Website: ulta-beauty
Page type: account-selection
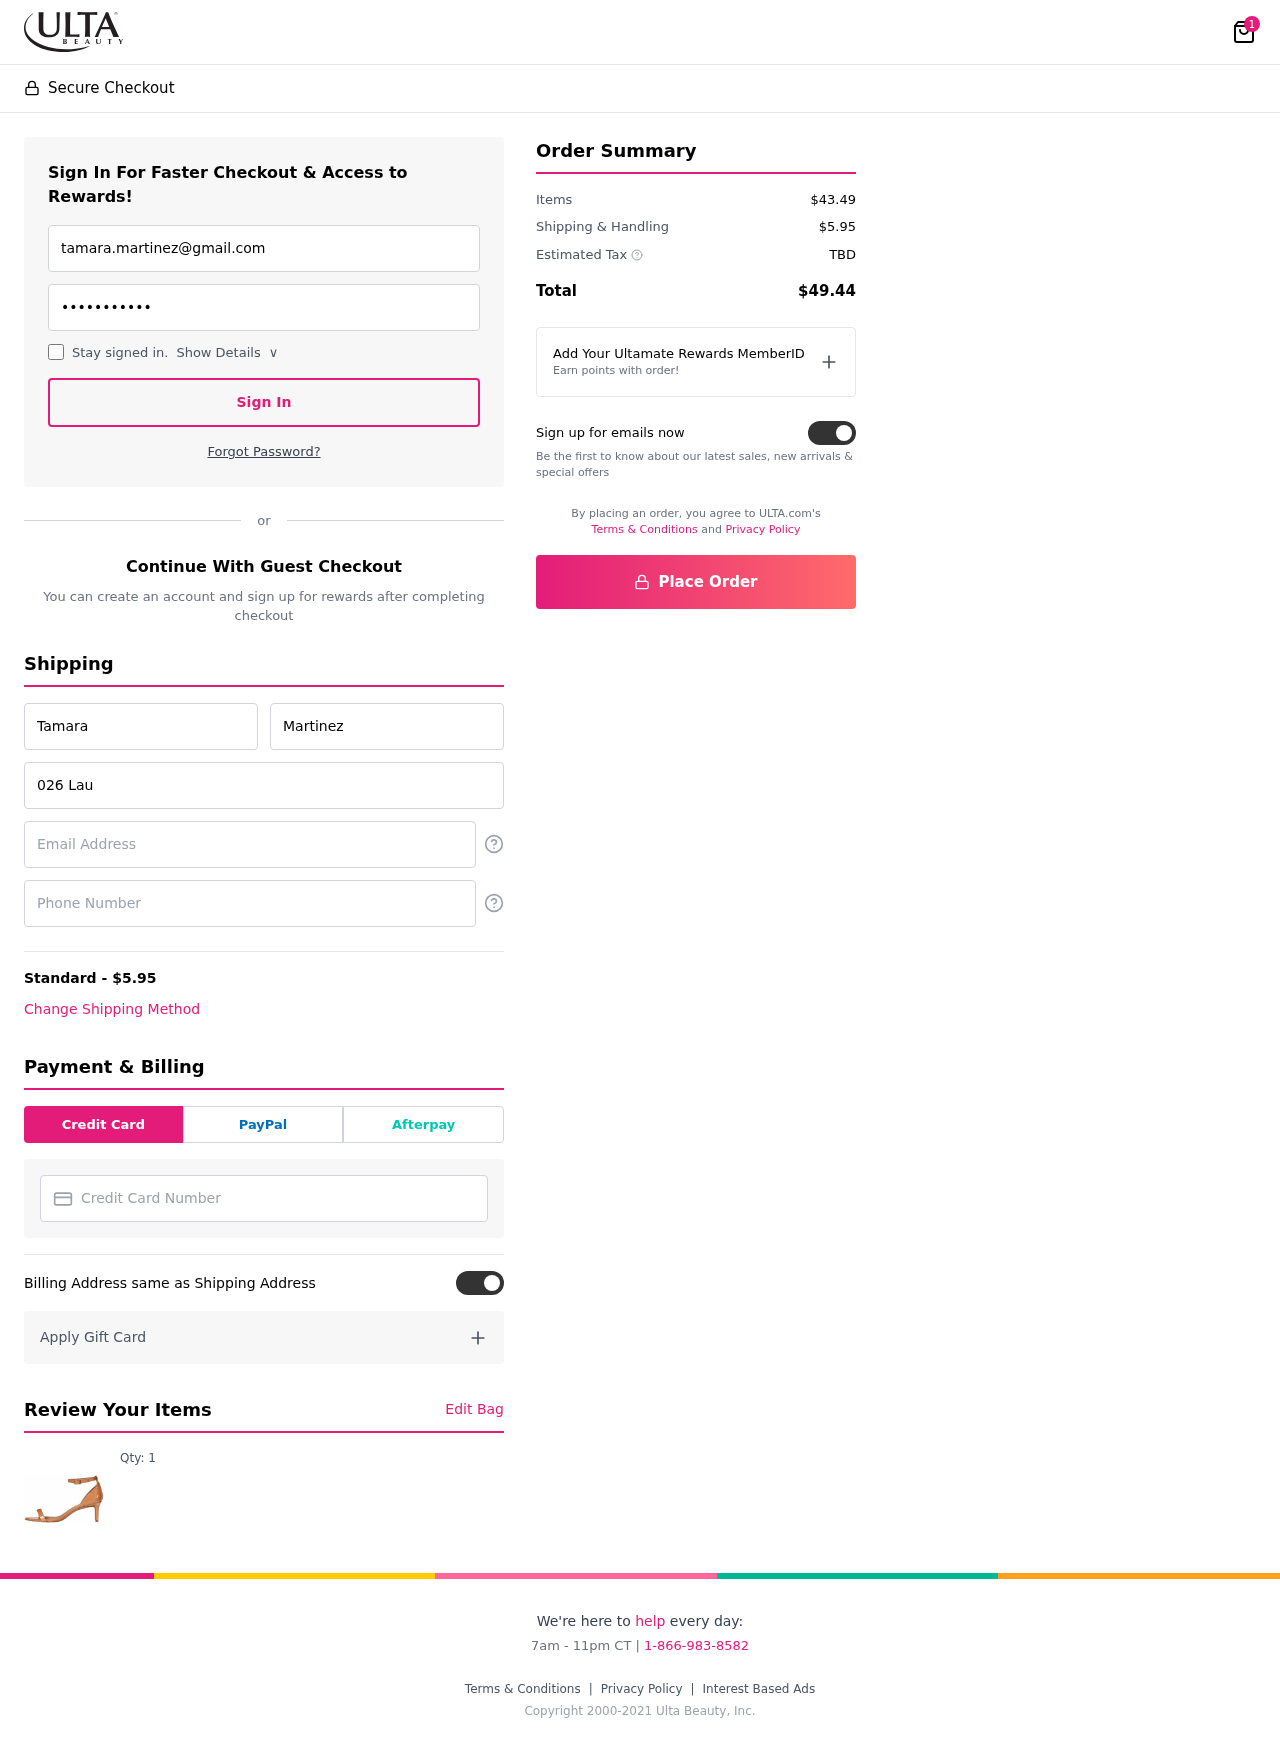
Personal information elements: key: PII_CARD_NUMBER
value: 3412 7862 6884 464
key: PII_EMAIL
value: tamara.martinez@gmail.com
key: PII_EMAIL2
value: tamara.martinez@gmail.com
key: PII_FIRSTNAME
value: Tamara
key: PII_LASTNAME
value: Martinez
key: PII_PHONE
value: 3238571694
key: PII_STREET
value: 026 Lauren Ridge Suite 682
Product elements: key: PRODUCT1_QUANTITY
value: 1
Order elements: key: ORDER_NUM_ITEMS
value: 1
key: ORDER_SHIPPING_COST
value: $5.95
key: ORDER_SUBTOTAL
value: $43.49
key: ORDER_TAX
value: TBD
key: ORDER_TOTAL
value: $49.44